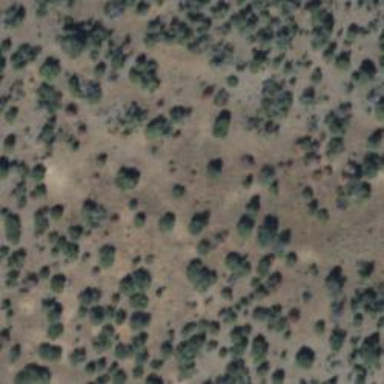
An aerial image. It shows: Patch of scrub vegetation.